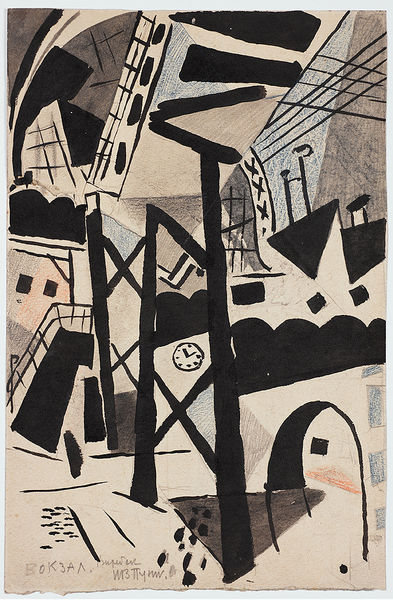
Titel: The Station at Vitebsk, The Station at Vitebsk
Künstler: Ivan Puni
Standort: Amherst (Massachusetts, USA)
Institution: Mead Art Museum, Amherst College
Schlagwörter: arch, blue, red, stairs, steps, white, black, mixed media, windows, print, brown, building, house, landscape, houses, roof, roofs, drawing, paper, black and white, etching, line, sketch, clock, door, abstract, bridge, kandinsky, town, city, archway, ink, buildings, signature, geometric, pencil, blaue reiter, lines, cubism, chimney, composition, urban, surrealist, russian, bold, industrial, time, cream, 19th century, 20th century, telegraph lines, chimnee, deco, matissre, highway, telephone wires, wires